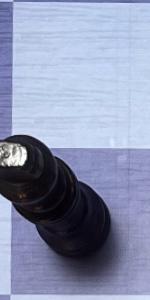
Label: King_Black